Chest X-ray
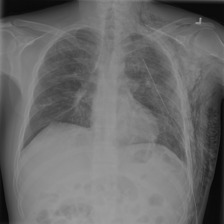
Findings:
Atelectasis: negative
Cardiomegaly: negative
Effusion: negative
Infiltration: negative
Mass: negative
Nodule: negative
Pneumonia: negative
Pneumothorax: positive
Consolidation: negative
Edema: negative
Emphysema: positive
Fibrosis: negative
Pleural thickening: negative
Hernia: negative